Question: I have a table (see the image below --red box). It describes the content of my table (A, B, C, and D) are the columns. The data structure will always be like this, if col A is Type_1, only col B has a content while if Col A is Type_2, Col C and D has contents while col B is NULL.
Now, the table which re enclosed with green box is my desired output.

My experience on building a select statement is not very extensive and I'm almost leaning towards creating two separate tables to get my desired result (like 1 table for Type_1 data only and another table for Type_2 data only).
Question is, is it possible to query two rows and combine it to become a single output result using SELECT query? Considering that these two rows are on the same table?
Thanks.
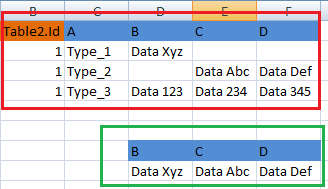
Answer: Something like this:
'''
SELECT
Table2Id,
MAX(B) B,
MAX(C) C,
MAX(D) D
FROM tbl
WHERE A != 'Type_3'
GROUP BY Table2Id
'''